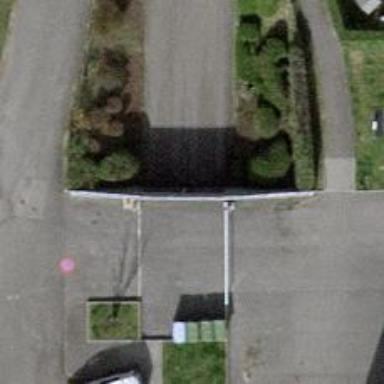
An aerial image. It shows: Parking entrance.